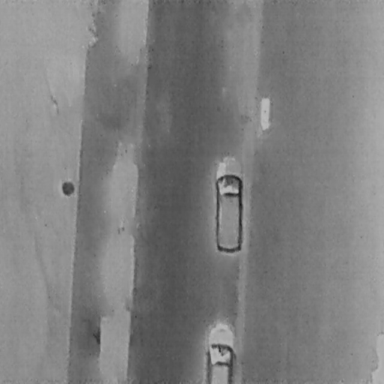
There are two Cars in the infrared image.